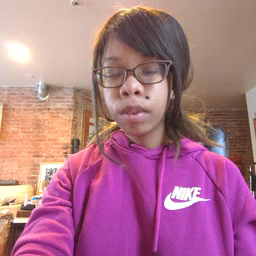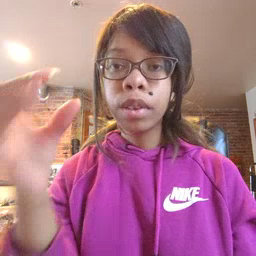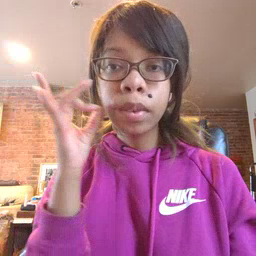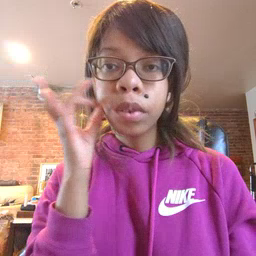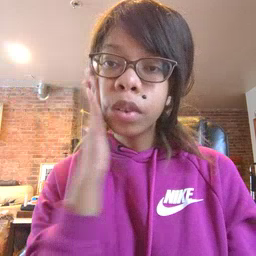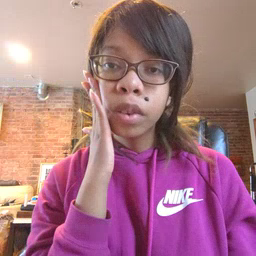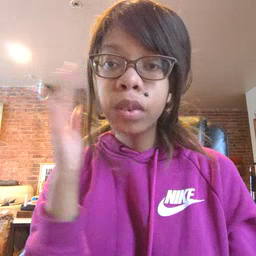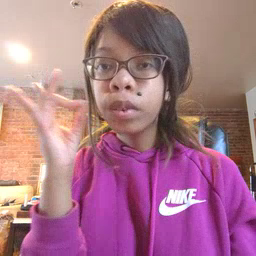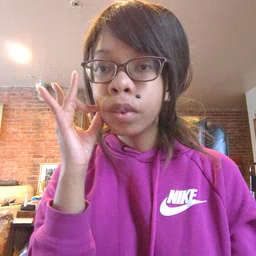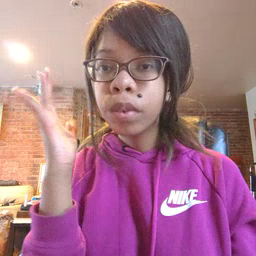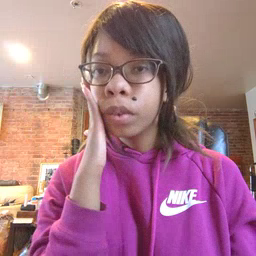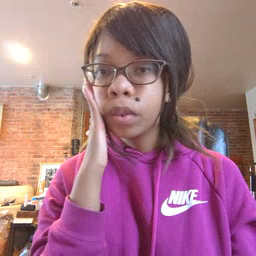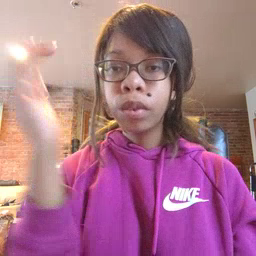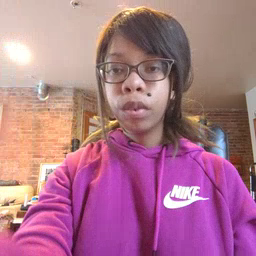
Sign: bee